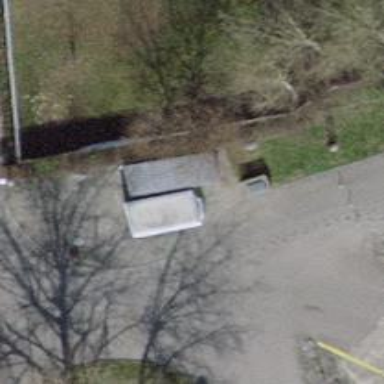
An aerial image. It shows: Ice cream stand or shop.